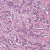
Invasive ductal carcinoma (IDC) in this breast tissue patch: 1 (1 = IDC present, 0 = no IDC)